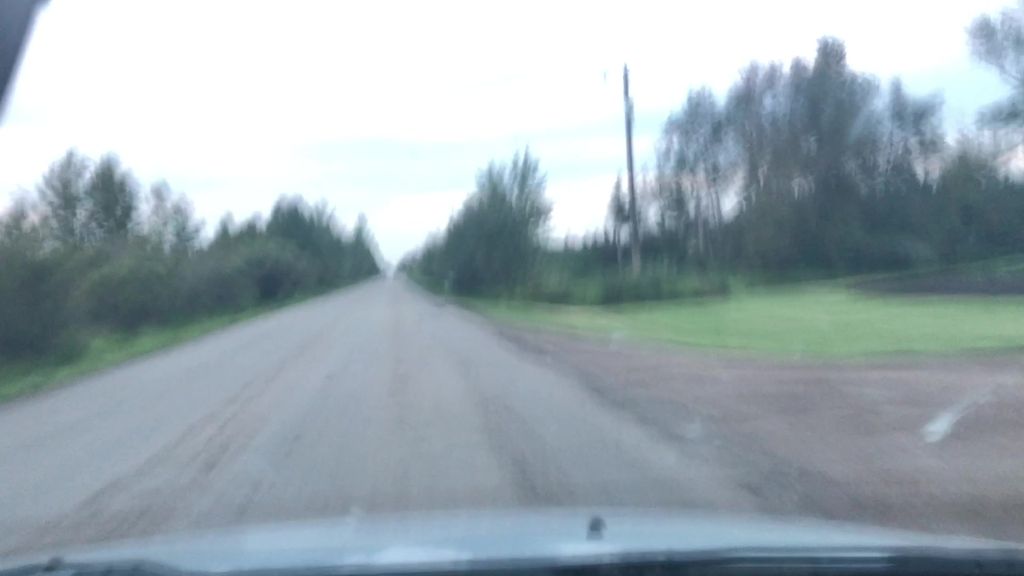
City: edmonton